Question: I'm conceptualizing a solver for a variant of called , where multiple boards overlap like so:

If I understand the game correctly, you must solve each grid in such a way that the overlap between any two or more grids is part of the solution for each.
I'm unsure as to how I should be thinking about this. Anybody got any hints/conceptual clues? Additionally, if any topics in artificial intelligence come to mind, I'd like to hear those too.
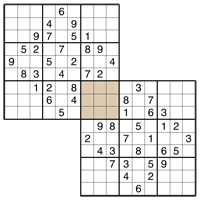
Answer: # Constraint programming (CP)
Sudoku is a typical problem. You have a set of (the fields in the grid) each with a (here the digits '0' to '9') and a set of over these variables (the fact that a number occurs only once in a row, column, block,...).
A generic way to solve constraint programming problems is : you propagate . By variables that are (partly) filled in, you can reduce the domain of the remaining variables, etc. Finally if propagation no longer can make the domains smaller, you have to make a .
With a choice, you select a value for a certain . A good strategy is to select a variable with a small amount of possible values left. Next you propagate again and possibly make another choice and so on.
It is possible that your program finds out that a choice was wrong: it makes the domain of one or more variables empty. In that case, you : you undo a choice you've made earlier (as well as the propagation that was done after that choice) and pick another value.
This answer evidently does not aim to provide an in-depth overview of the topic, but the <URL> can give a better overview and pointers to more information.
There are solvers like (not the IDE), , etc. where one can simply define the variables, domains and constraints.
# Solving the problem with ECLiPSe
On the ECLiPSe website, you can find <URL>. Given you read some documentation about ECLiPSe, you can turn this file into a model for multi-sudoku. I've made some small modifications resulting in the following solution:
'''
% credits to Joachim Schimpf for his model of sudoku
% http://eclipseclp.org/examples/sudoku.ecl.txt
:- lib(ic).
:- import alldifferent/1 from ic_global.
solve(ProblemName) :-
problem(ProblemName,BA,BB),
multi_sudoku(3,BA,BB),
print_board(BA),
print_board(BB).
multi_sudoku(N,BA,BB) :-
sudoku(N,BA,VA),
sudoku(N,BB,VB),
N2 is N*N,
Inc is N2-N,
(multifor([I,J],1,N,1),param(BA,BB,Inc) do
BA[I+Inc,J+Inc] #= BB[I,J]
),
append(VA,VB,Vars),
labeling(Vars).
sudoku(N,Board,Vars) :-
N2 is N*N,
dim(Board,[N2,N2]),
Board[1..N2,1..N2] :: 1..N2,
( for(I,1,N2), param(Board,N2) do
Row is Board[I,1..N2],
alldifferent(Row),
Col is Board[1..N2,I],
alldifferent(Col)
),
( multifor([I,J],1,N2,N), param(Board,N) do
( multifor([K,L],0,N-1), param(Board,I,J), foreach(X,SubSquare) do
X is Board[I+K,J+L]
),
alldifferent(SubSquare)
),
term_variables(Board, Vars).
print_board(Board) :-
dim(Board, [N,N]),
( for(I,1,N), param(Board,N) do
( for(J,1,N), param(Board,I) do
X is Board[I,J],
( var(X) -> write(" _") ; printf(" %2d", [X]) )
), nl
), nl.
%----------------------------------------------------------------------
% Sample data
%----------------------------------------------------------------------
problem(1, [](
<URL>,
<URL>,
<URL>,
<URL>,
<URL>,
<URL>,
<URL>,
<URL>,
<URL>
),
[](
<URL>,
<URL>,
<URL>,
<URL>,
<URL>,
<URL>,
<URL>,
<URL>,
<URL>
)
).
'''
I "borrowed" the model of the sudoku from Joachim Schimpf, so credits to him. Furthermore note that this answer does not advice to use over another tool. I'm simply more familiar with the Prolog toolchain when it comes to constraint programming. But if you are more into C++, will do the trick with approximately the same (or even better) performance.
which generates the output:
'''
ECLiPSe Constraint Logic Programming System [kernel]
Kernel and basic libraries copyright Cisco Systems, Inc.
and subject to the Cisco-style Mozilla Public Licence 1.1
(see legal/cmpl.txt or http://eclipseclp.org/licence)
Source available at www.sourceforge.org/projects/eclipse-clp
GMP library copyright Free Software Foundation, see legal/lgpl.txt
For other libraries see their individual copyright notices
Version 6.1 #199 (x86_64_linux), Sun Mar 22 09:34 2015
[eclipse 1]: solve(1).
lists.eco loaded in 0.00 seconds
WARNING: module 'ic_global' does not exist, loading library...
queues.eco loaded in 0.00 seconds
ordset.eco loaded in 0.01 seconds
heap_array.eco loaded in 0.00 seconds
graph_algorithms.eco loaded in 0.03 seconds
max_flow.eco loaded in 0.00 seconds
flow_constraints_support.eco loaded in 0.00 seconds
ic_sequence.eco loaded in 0.01 seconds
ic_global.eco loaded in 0.07 seconds
2 1 4 8 6 3 9 5 7
8 7 5 4 1 9 2 6 3
6 3 9 7 2 5 1 4 8
4 5 2 3 7 1 8 9 6
9 6 7 5 8 2 3 1 4
1 8 3 9 4 6 7 2 5
5 4 1 2 3 8 6 7 9
7 2 8 6 9 4 5 3 1
3 9 6 1 5 7 4 8 2
6 7 9 5 3 4 2 8 1
5 3 1 8 2 7 4 6 9
4 8 2 1 9 6 3 7 5
7 9 8 6 5 3 1 2 4
2 6 5 7 4 1 8 9 3
1 4 3 2 8 9 6 5 7
8 2 7 3 1 5 9 4 6
9 1 6 4 7 2 5 3 8
3 5 4 9 6 8 7 1 2
'''
It took my machine approximately 0.11 seconds. Furthermore there are 60 valid solutions in total.
The last two "matrices" show the solution for the two Sudoku's. As you can see (I haven't checked it fully), they share a block (the same output), and all sudoku constraints are valid. A more convenient representation of the solution is shown below:
'''
+-----+-----+-----+
|2 1 4|8 6 3|9 5 7|
|8 7 5|4 1 9|2 6 3|
|6 3 9|7 2 5|1 4 8|
+-----+-----+-----+
|4 5 2|3 7 1|8 9 6|
|9 6 7|5 8 2|3 1 4|
|1 8 3|9 4 6|7 2 5|
+-----+-----+-----+-----+-----+
|5 4 1|2 3 8|6 7 9|5 3 4|2 8 1|
|7 2 8|6 9 4|5 3 1|8 2 7|4 6 9|
|3 9 6|1 5 7|4 8 2|1 9 6|3 7 5|
+-----+-----+-----+-----+-----+
|7 9 8|6 5 3|1 2 4|
|2 6 5|7 4 1|8 9 3|
|1 4 3|2 8 9|6 5 7|
+-----+-----+-----+
|8 2 7|3 1 5|9 4 6|
|9 1 6|4 7 2|5 3 8|
|3 5 4|9 6 8|7 1 2|
+-----+-----+-----+
'''
I don't know about a constraint programming library in Python, nor do I know of a port of to Python. But my experience is that all modern programming languages have such tool.
The of using a constraint programming tool like , ,... is first of all that you only have to your problem, how it is solved is something you don't have to worry. Furthermore such libraries implement 30 years of research into constraint programming: they are extremely optimized, exploit constraints and structures in a way most people cannot imagine and are less likely to contain bugs (than a custom made algorithm). Furthermore if new strategies, algorithms,... are found, an update of will result in faster processing of the model.
A is that some hard problems can still not be solved using constraint programming: the search space is simply too large, the constraints are that complex that the domains are not reduced to small sets, and there is not enough processing power to make enough in order to find a valid solution. Another disadvantage is that it is not always easy to specify a problem: although programmers aim to design good constraints, there are always complex problems where there are no easy-to-use constraints defined for.
# Other techniques
Evidently there are other AI techniques to solve problems. A technique that is commonly used to tackle hard search and optimization problems is : one starts by filling in the sudoku allowing some values to be wrong, then at each time step they aim to fix one or more fields. Sometimes they introduce new errors in order to find a valid solution eventually.